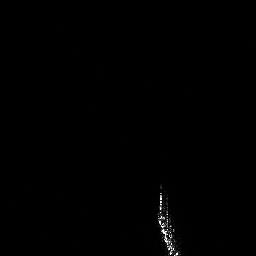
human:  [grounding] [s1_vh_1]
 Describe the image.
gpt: In the satellite image, there is  <ref>1 large ship </ref> <box>[[60, 70, 70, 99, 0]]</box> located at bottom.